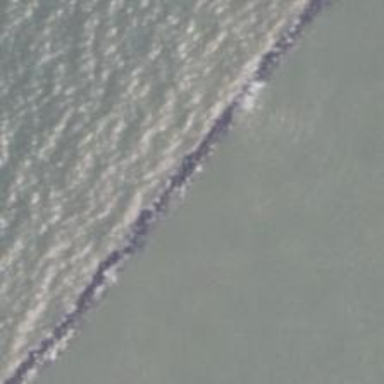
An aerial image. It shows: Breakwater structure.